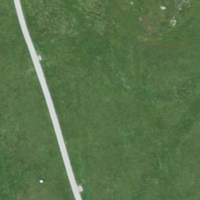
EUNIS habitat code: 26
Species observed at this site:
Aglais urticae